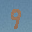
Label: 9